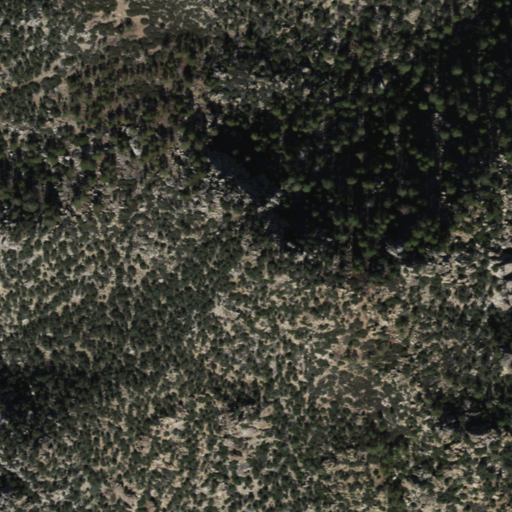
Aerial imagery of mountain in Arizona named Mount Tipton containing evergreen forest and deciduous forest